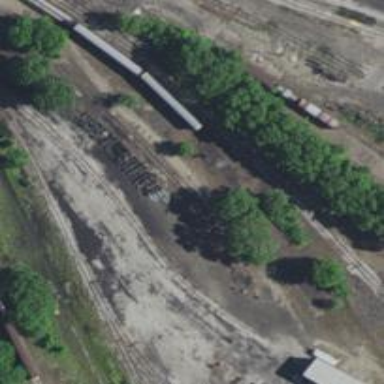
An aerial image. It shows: Rail spur service.